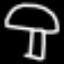
Label: mushroom